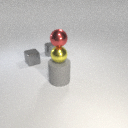
large gray rubber cylinder in front of small gray metal cylinder